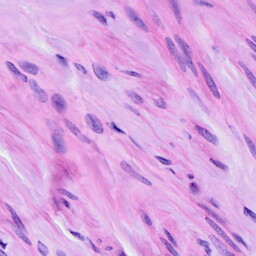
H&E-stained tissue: Ovarian